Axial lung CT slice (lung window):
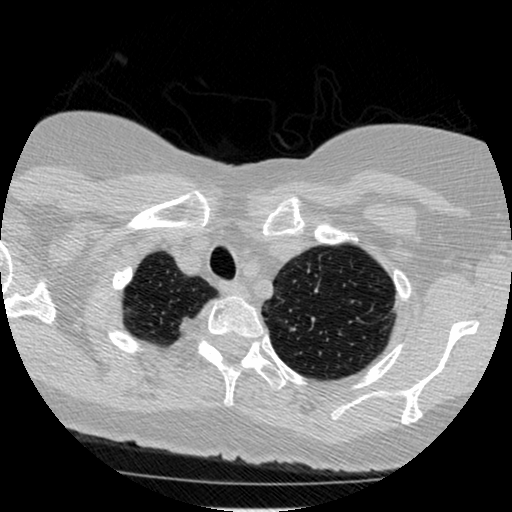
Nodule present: no